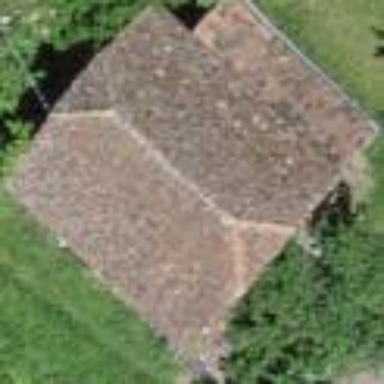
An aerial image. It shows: Rural barn.